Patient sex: M
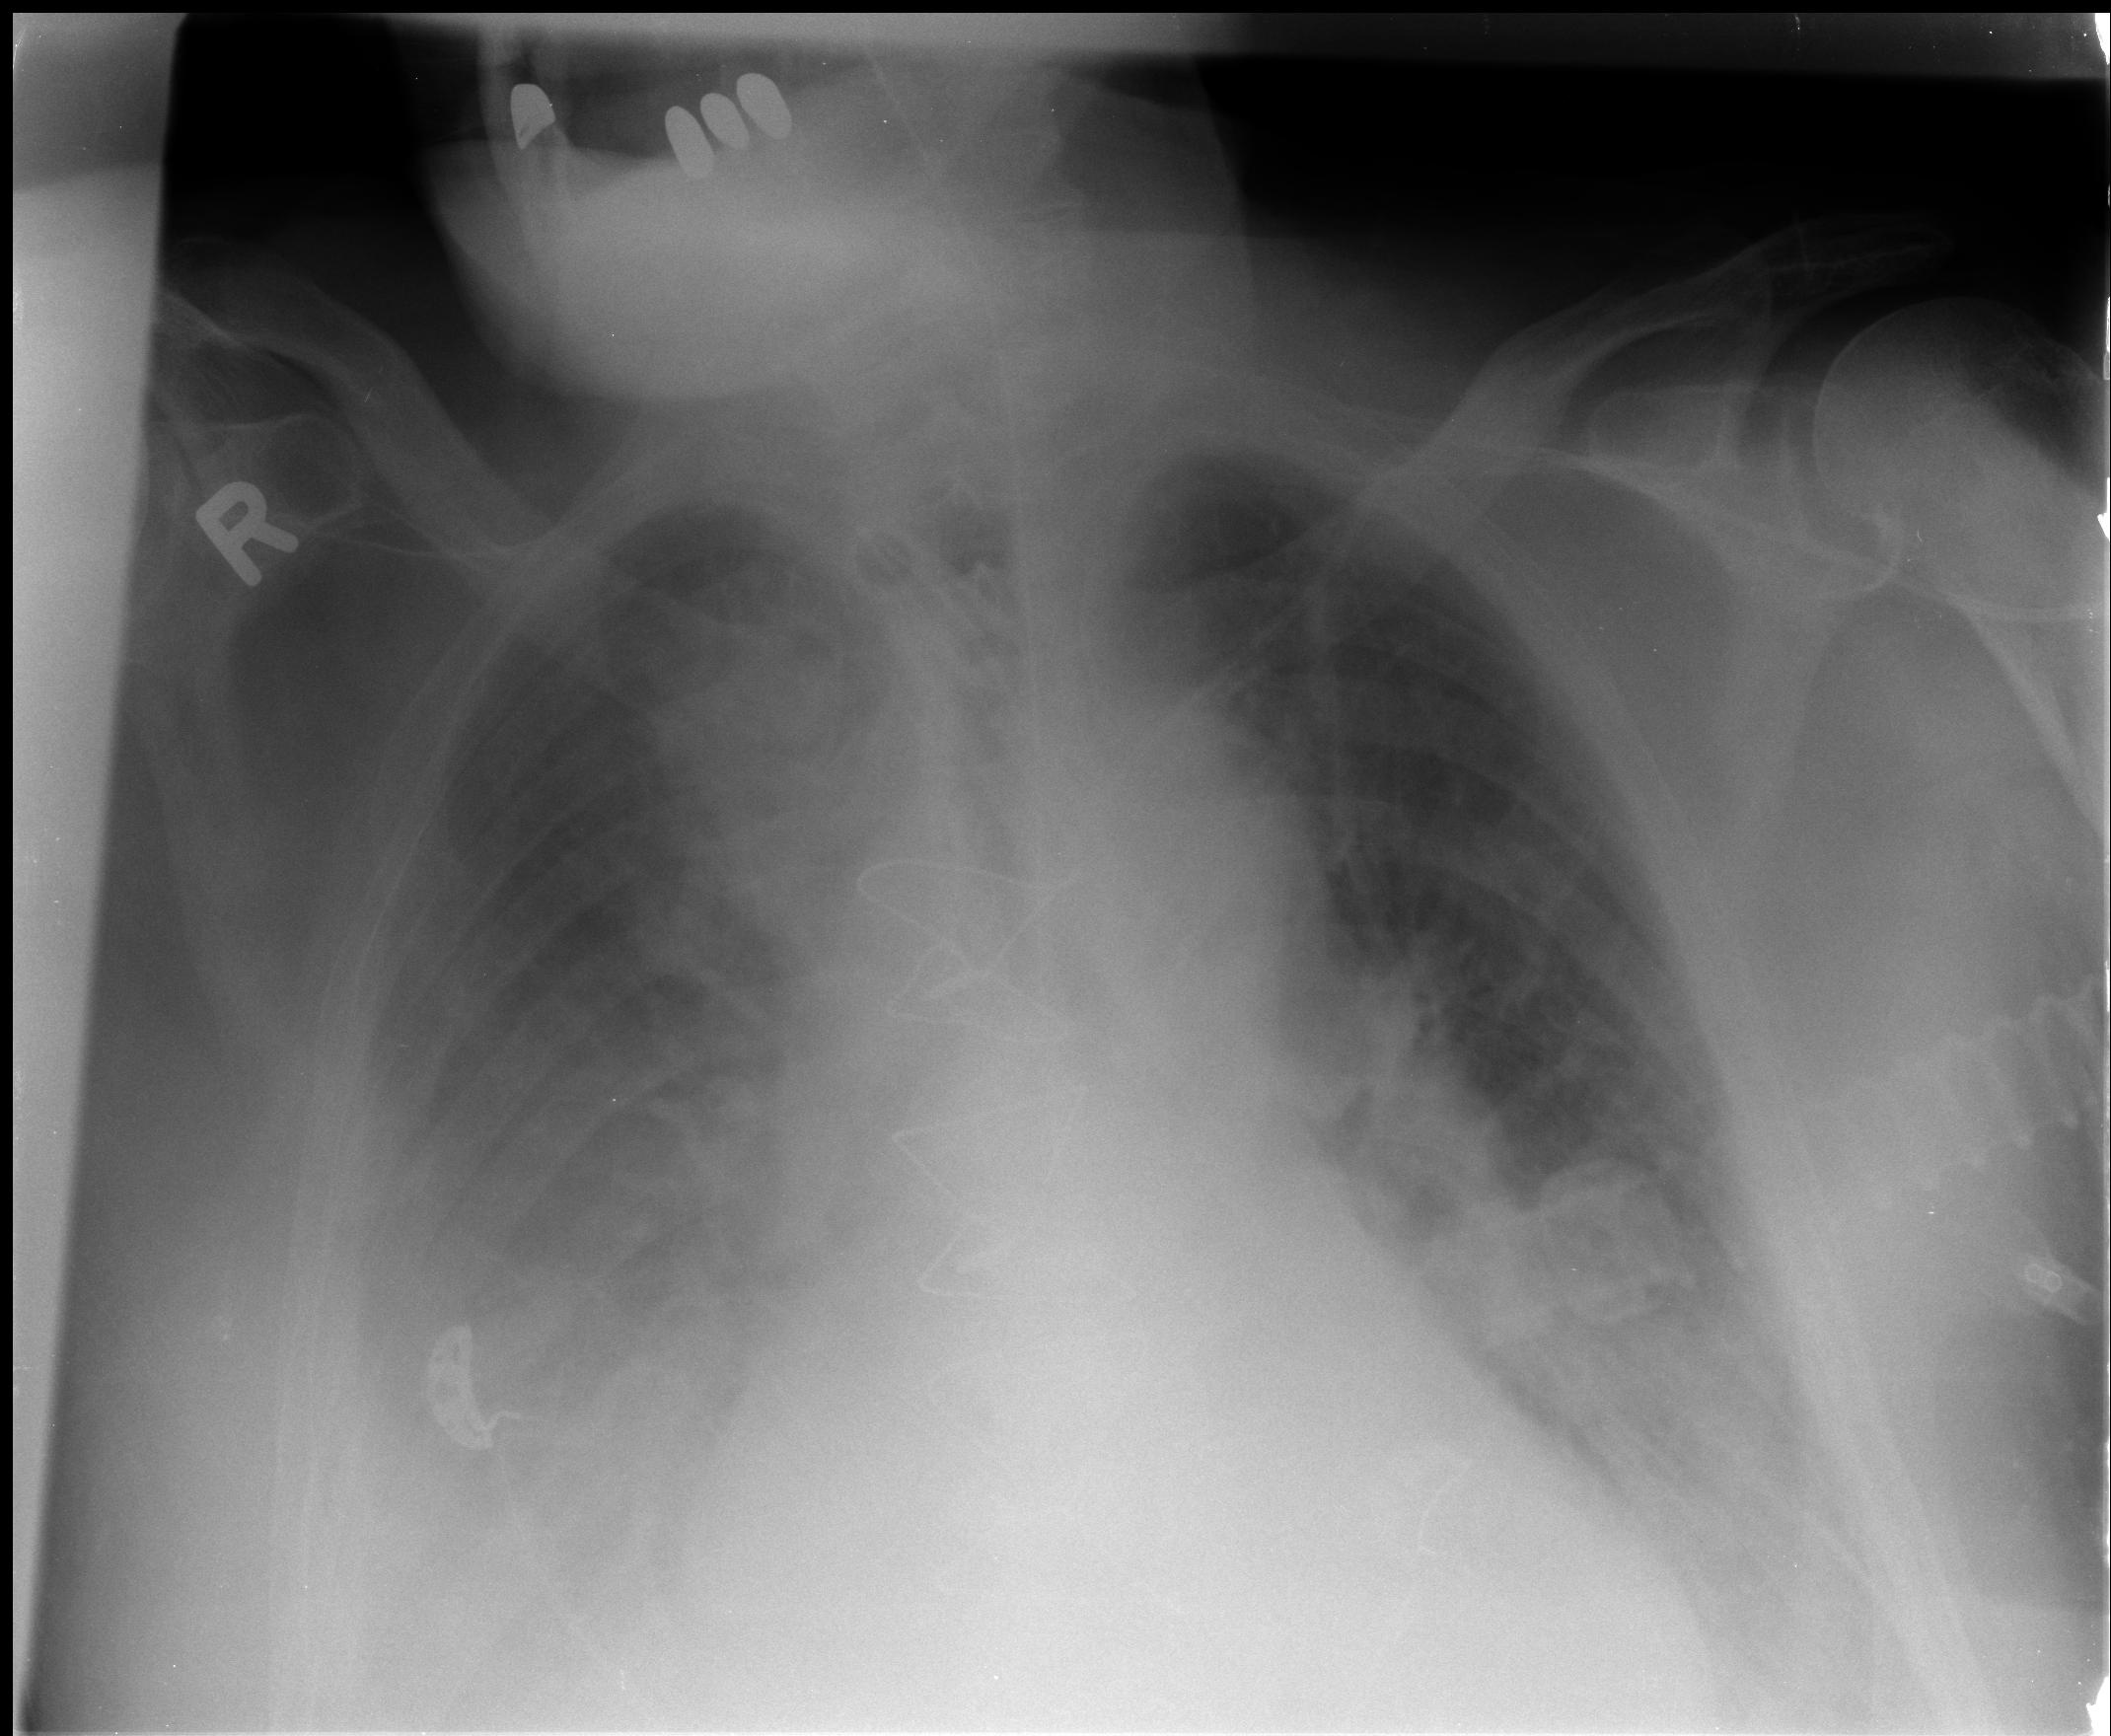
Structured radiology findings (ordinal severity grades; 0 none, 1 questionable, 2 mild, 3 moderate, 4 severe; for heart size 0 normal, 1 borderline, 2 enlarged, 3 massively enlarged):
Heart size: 2
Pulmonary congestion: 2
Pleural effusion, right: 3
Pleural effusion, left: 2
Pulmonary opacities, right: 2
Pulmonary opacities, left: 0
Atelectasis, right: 2
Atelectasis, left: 2